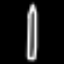
Label: pencil